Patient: sex M, age 36
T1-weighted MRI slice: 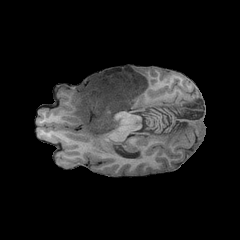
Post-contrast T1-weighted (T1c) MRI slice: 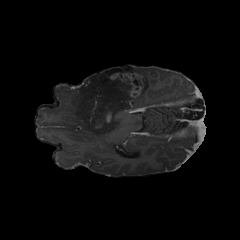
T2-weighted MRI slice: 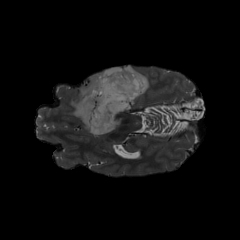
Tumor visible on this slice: yes
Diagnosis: Astrocytoma, IDH-mutant
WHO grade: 4